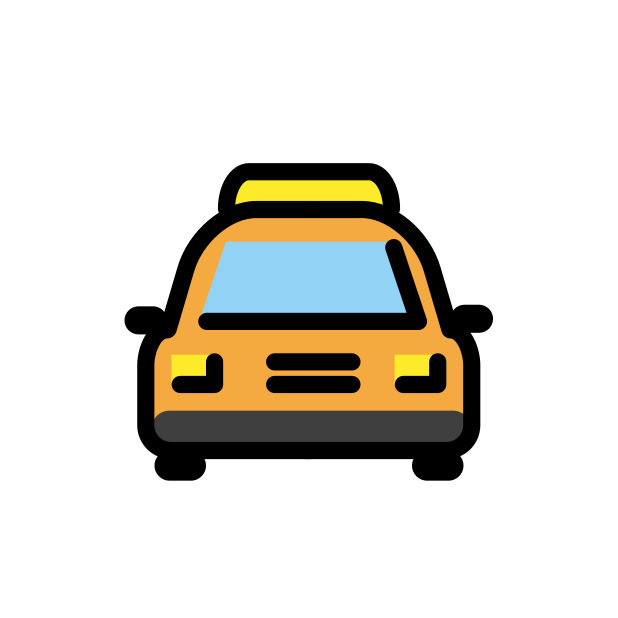
oncoming taxi